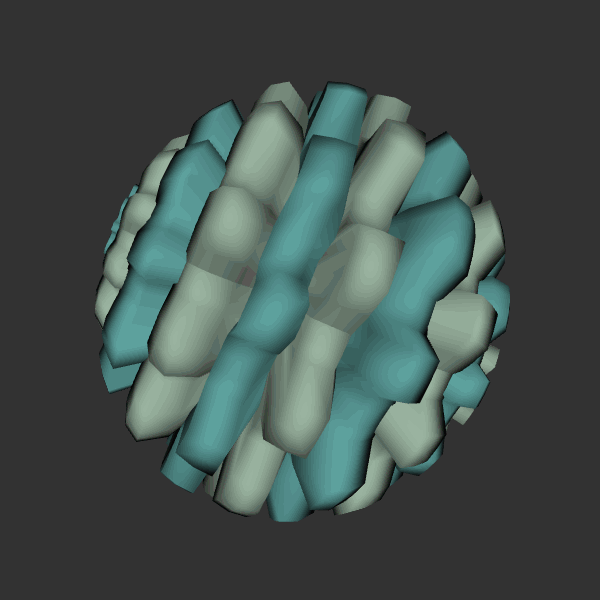
Background: dark